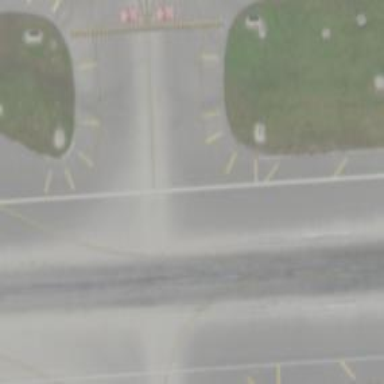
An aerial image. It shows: Image of taxiway at airport.